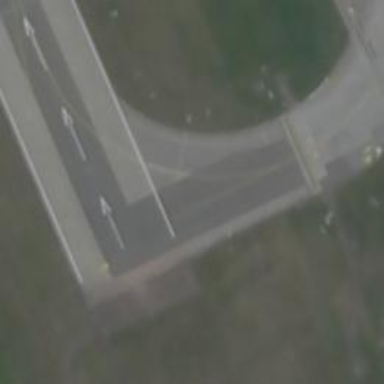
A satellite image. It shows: View of taxiway at the airport.